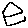
Label: house